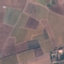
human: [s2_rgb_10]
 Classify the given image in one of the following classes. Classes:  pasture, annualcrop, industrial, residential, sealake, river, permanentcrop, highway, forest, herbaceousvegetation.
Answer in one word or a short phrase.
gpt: PermanentCrop